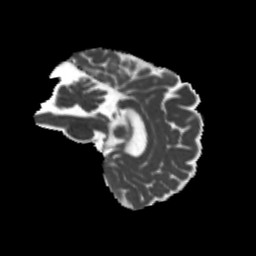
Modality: MD
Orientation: sagittal
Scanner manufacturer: siemens
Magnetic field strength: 3 T
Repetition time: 4 s
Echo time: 0.0594 s